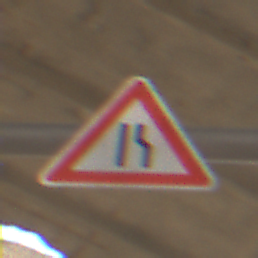
Verkehrszeichen: EinseitigVerengteFahrbahnRechts
Umgebung: Roofed, Suburban
Tageszeit: SunriseSunset
Wetter: Clear
Licht: Natural
Jahreszeit: NotSpecified
Kontrast: MediumContrast